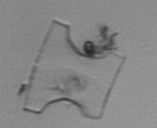
Label: Eucampia